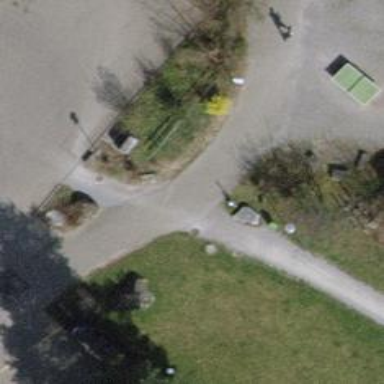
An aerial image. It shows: Bollard barrier.